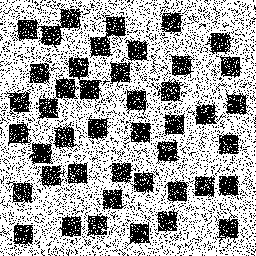
Squares: 44
Triangles: 0
Stars: 0
Total shapes: 44